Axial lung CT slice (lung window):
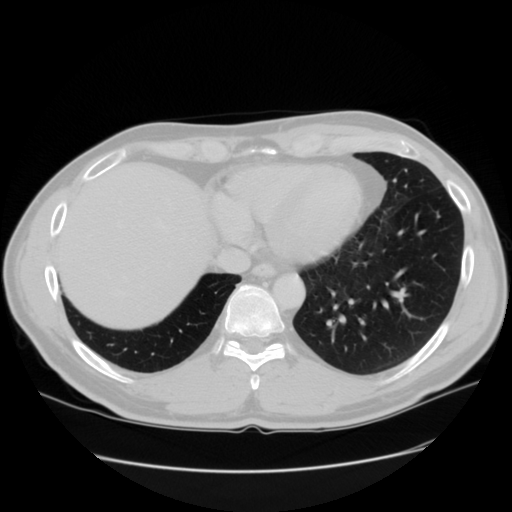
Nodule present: no